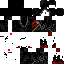
A female skeleton skin with dark skin, wearing brown bald dressed in a black hoodie and black pants, featuring a closed mouth.